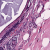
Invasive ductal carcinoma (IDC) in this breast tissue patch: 0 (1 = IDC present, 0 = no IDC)